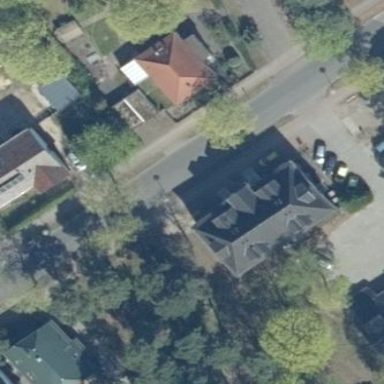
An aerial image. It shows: Office building with hipped roof shape.